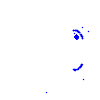
Particle: electron